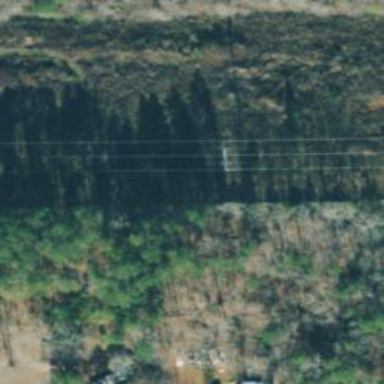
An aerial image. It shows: Power tower.